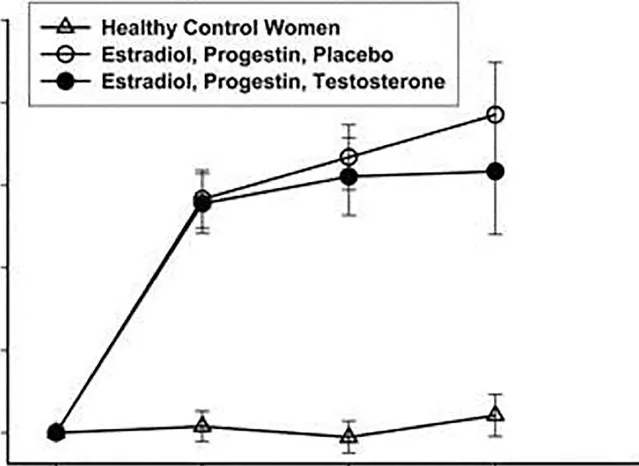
Lumbar spine. BMD in healthy control women and women with 46,XX sPOI treated with E + P or E + P + T.
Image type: chart (chart)